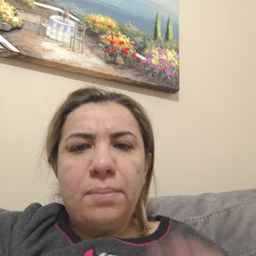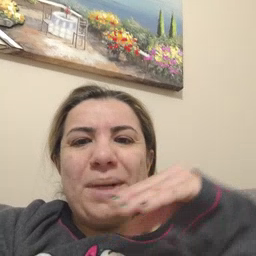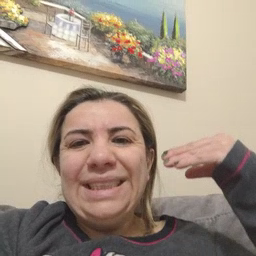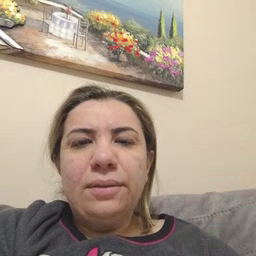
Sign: smile